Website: ulta-beauty
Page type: account-selection
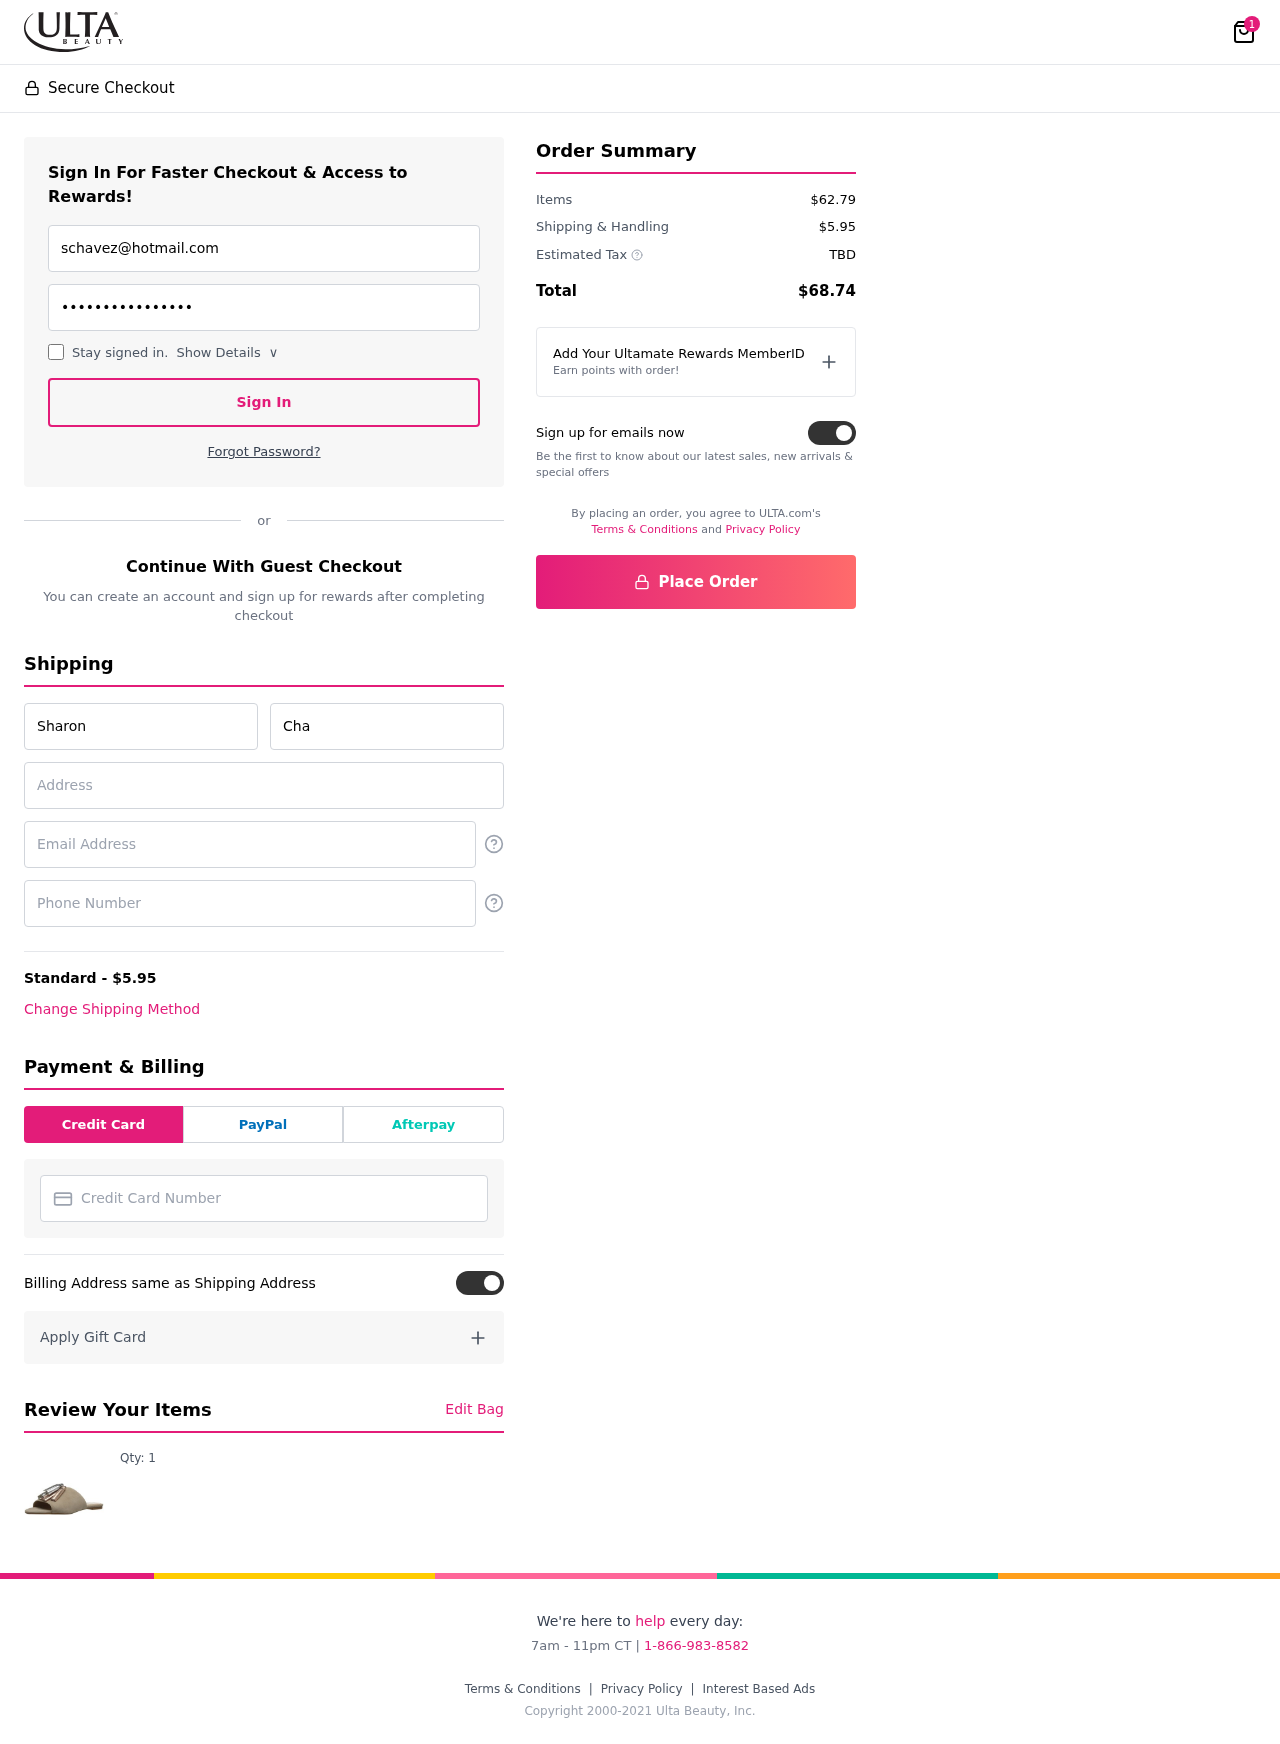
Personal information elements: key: PII_CARD_NUMBER
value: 4994 3658 8587 4054
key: PII_EMAIL
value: schavez@hotmail.com
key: PII_EMAIL2
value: schavez@hotmail.com
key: PII_FIRSTNAME
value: Sharon
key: PII_LASTNAME
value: Chavez
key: PII_PHONE
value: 8404598412
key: PII_STREET
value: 6195 John Court
Product elements: key: PRODUCT1_QUANTITY
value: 1
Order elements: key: ORDER_NUM_ITEMS
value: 1
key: ORDER_SHIPPING_COST
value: $5.95
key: ORDER_SUBTOTAL
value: $62.79
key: ORDER_TAX
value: TBD
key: ORDER_TOTAL
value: $68.74